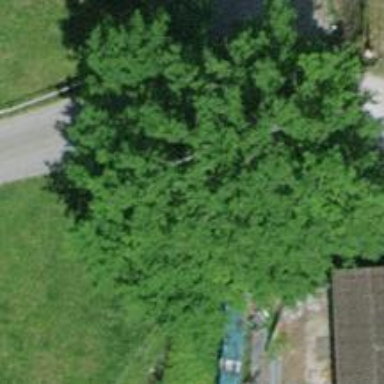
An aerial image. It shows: Beautiful tree in nature.